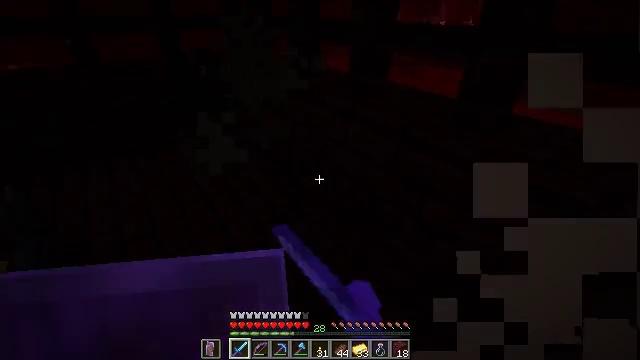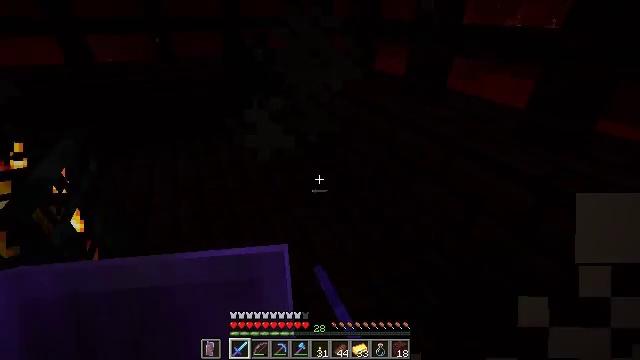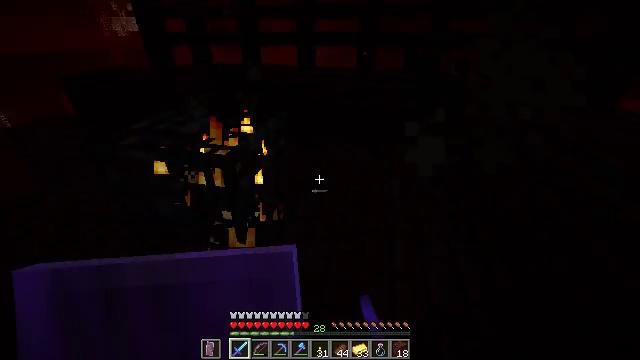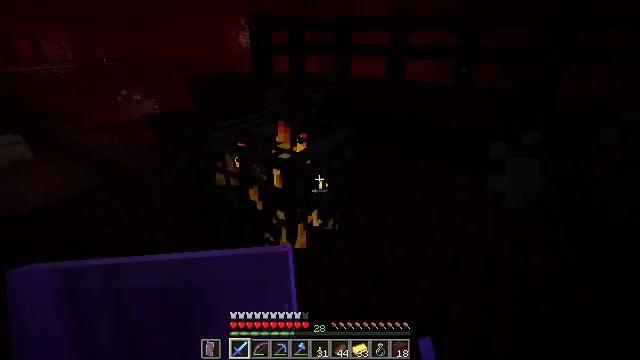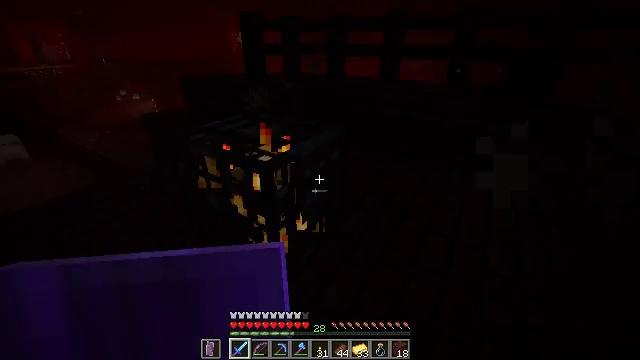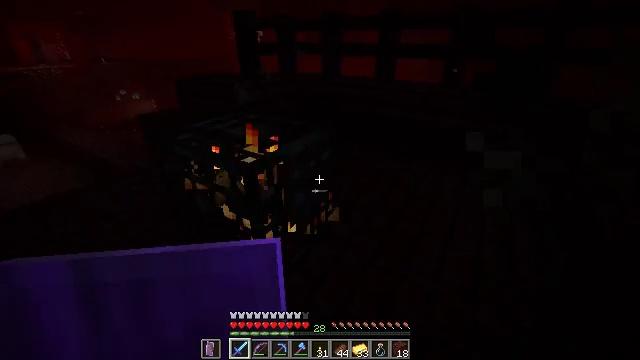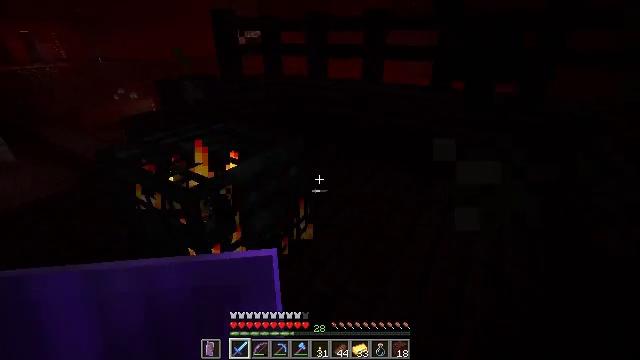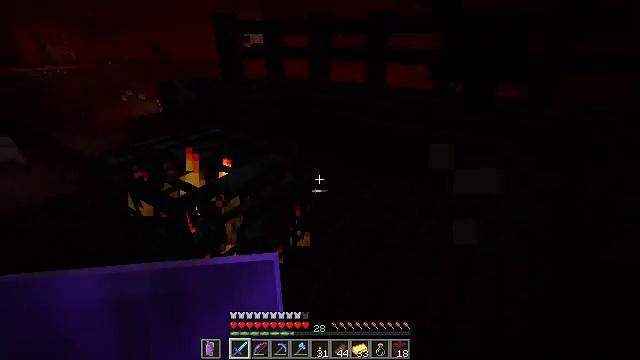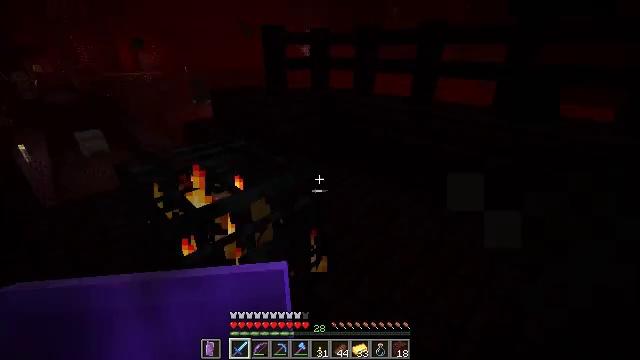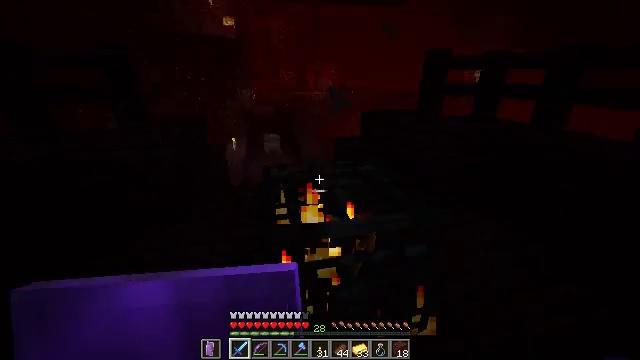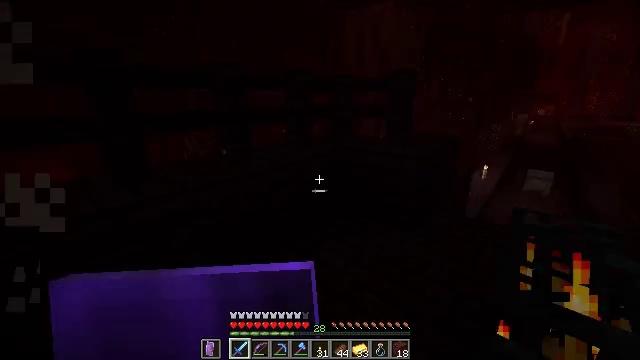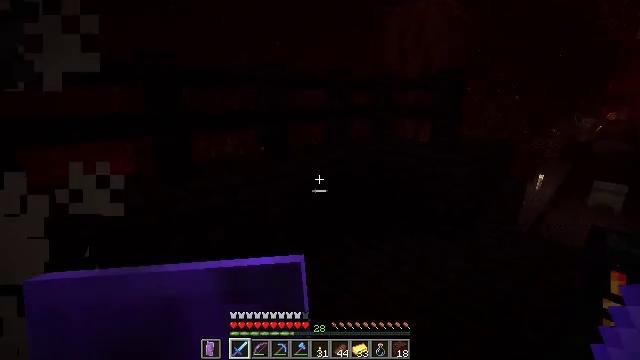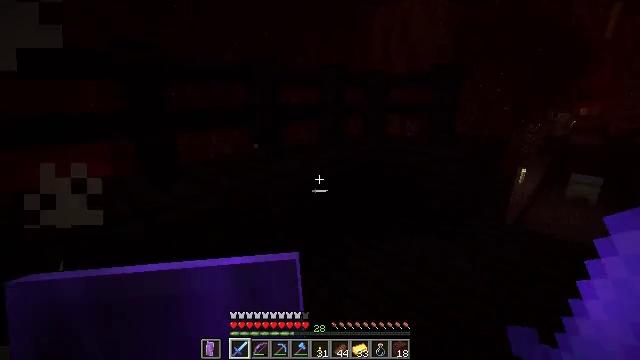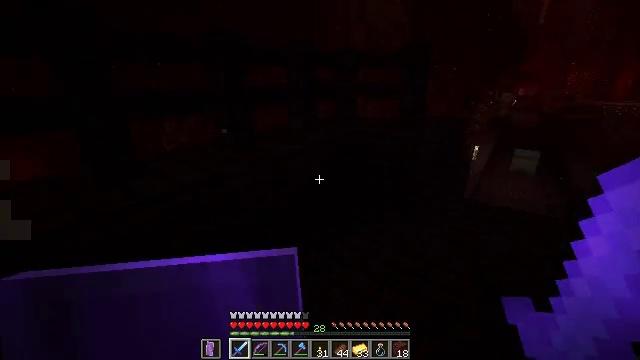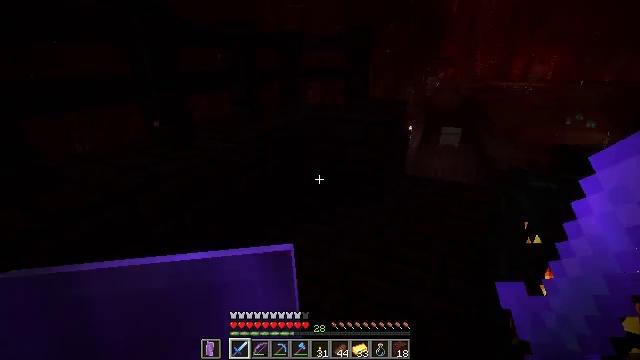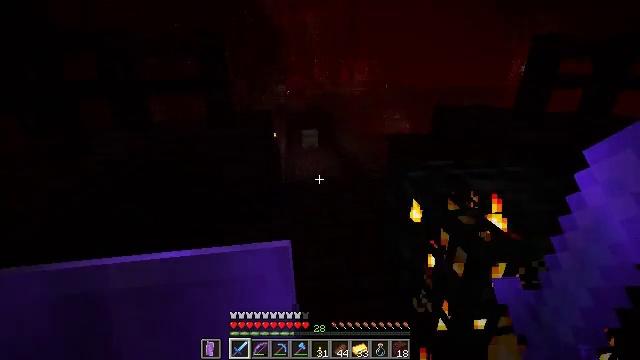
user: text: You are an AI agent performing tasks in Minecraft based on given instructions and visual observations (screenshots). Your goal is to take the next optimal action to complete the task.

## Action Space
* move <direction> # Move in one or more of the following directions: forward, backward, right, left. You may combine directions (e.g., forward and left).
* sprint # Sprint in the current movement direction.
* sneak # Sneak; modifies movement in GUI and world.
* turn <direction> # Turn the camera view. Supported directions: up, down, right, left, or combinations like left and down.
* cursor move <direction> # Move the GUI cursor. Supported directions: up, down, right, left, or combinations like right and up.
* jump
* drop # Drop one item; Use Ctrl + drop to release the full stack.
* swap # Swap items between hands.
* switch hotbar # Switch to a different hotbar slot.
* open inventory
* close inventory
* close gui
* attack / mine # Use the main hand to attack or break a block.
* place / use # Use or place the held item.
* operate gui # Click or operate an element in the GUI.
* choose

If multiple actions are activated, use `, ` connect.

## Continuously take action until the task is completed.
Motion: motion action
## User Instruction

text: Remove crimson roots from the inventory.
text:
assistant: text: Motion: turn left
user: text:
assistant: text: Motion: move right, turn left and up
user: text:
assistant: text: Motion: move forward and move right, turn left and up
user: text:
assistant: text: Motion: move forward and move right
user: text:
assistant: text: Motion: move forward and move right
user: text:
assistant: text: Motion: move forward and move right
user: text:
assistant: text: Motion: move forward and move right, turn left
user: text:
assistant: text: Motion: move forward and move right, turn left and up
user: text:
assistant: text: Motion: move forward, turn left and up
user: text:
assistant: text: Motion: move forward and move left, turn left and up
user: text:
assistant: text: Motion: move forward and move left, turn left
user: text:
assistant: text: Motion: move forward and move left, turn right
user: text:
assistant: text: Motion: move forward and move left, turn right and down
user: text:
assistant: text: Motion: move forward, turn right and down
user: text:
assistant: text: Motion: move forward, turn right and up
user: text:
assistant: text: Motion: move forward, turn right and up
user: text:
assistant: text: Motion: move forward, sprint
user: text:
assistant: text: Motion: move forward, sprint
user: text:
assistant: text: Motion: move forward, sprint
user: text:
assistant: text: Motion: move forward
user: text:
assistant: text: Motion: move forward
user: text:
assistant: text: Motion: move forward
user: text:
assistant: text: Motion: move forward, turn right and down
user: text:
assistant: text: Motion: move forward, turn down
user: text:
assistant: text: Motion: move forward, turn down
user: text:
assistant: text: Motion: move forward, turn down
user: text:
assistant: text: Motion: move forward, turn down
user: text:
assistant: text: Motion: move forward, sprint, turn down
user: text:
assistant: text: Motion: move forward, sprint
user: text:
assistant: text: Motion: move forward, sprint